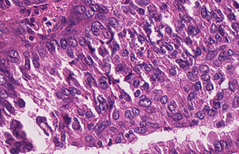
Tumor epithelial tissue: yes
Tumor-associated stroma tissue: no
Normal tissue: no